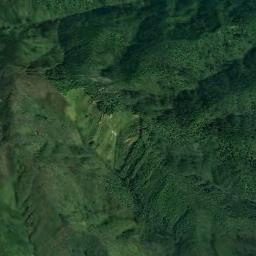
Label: mountain